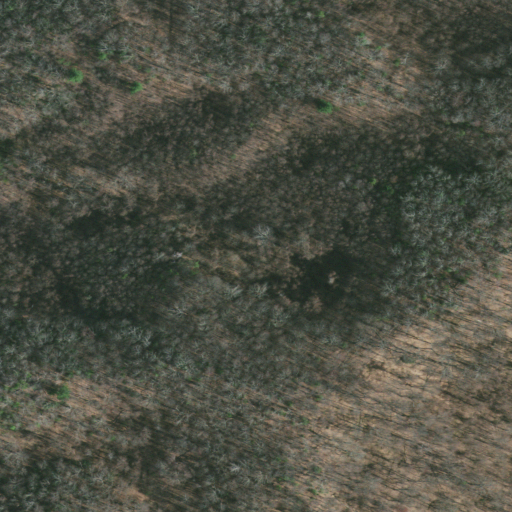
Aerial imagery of ridge(s) in Tennessee named Timbered Ridge containing only deciduous forest